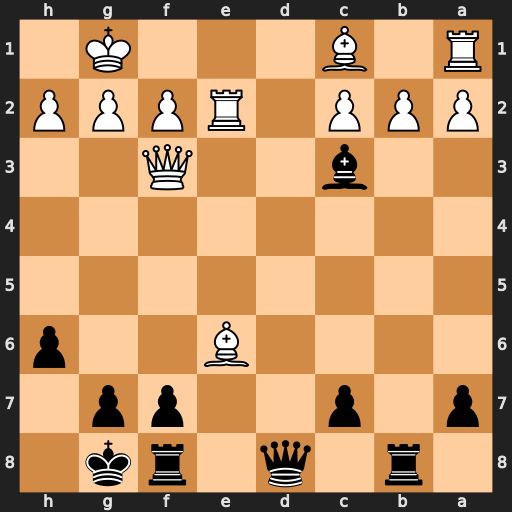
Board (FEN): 1r1q1rk1/p1p2pp1/4B2p/8/8/2b2Q2/PPP1RPPP/R1B3K1
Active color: b
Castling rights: -
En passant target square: -
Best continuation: Qd1+ Re1 Qxe1#